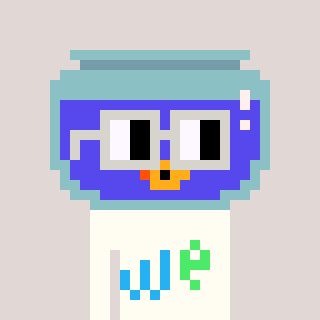
a pixel art character with square light gray glasses, a goldfish-shaped head and a grayscale-colored body on a warm background